Field crop: maize
Growth stage: 2
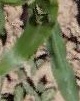
Species: maize